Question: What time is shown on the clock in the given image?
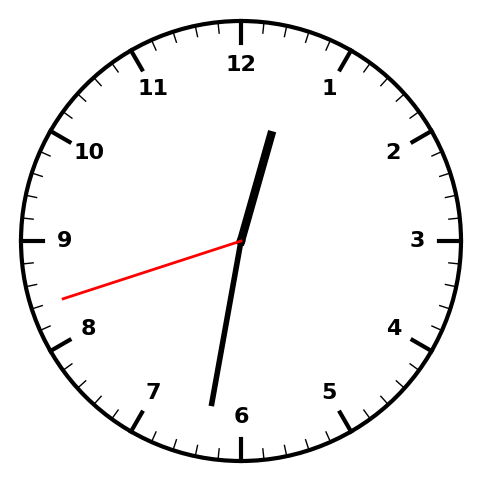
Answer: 12:31:42